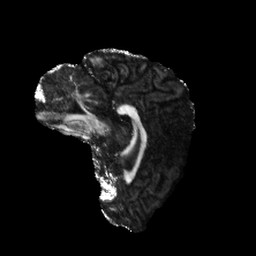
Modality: FA
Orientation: sagittal
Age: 27
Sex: female
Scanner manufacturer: siemens
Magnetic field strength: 6.98 T
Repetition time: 7.08 s
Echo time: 0.0756 s